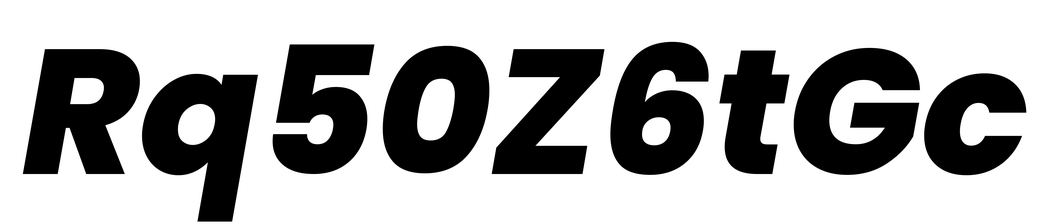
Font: Poppins-ExtraBoldItalic